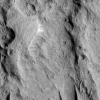
Atmospheric dust classification: not_dusty